Question: I am a windows developer switching over to OSX. I am very confused though. I am learning node.js and the documentation tells me to add a reference to nodemon at the path...
However when I am at the terminal and I type I get the following output...

And that doesn't have a /usr/ folder ... And what is even more confusing is that if I do...
Then I can see all my hidden folder with a folder in called .npm which seems to have all my modules. In windows this is easy it just installs all npm modules into %AppData%/npm or something but I just don't get it on OSX can somebody enlighten me please?
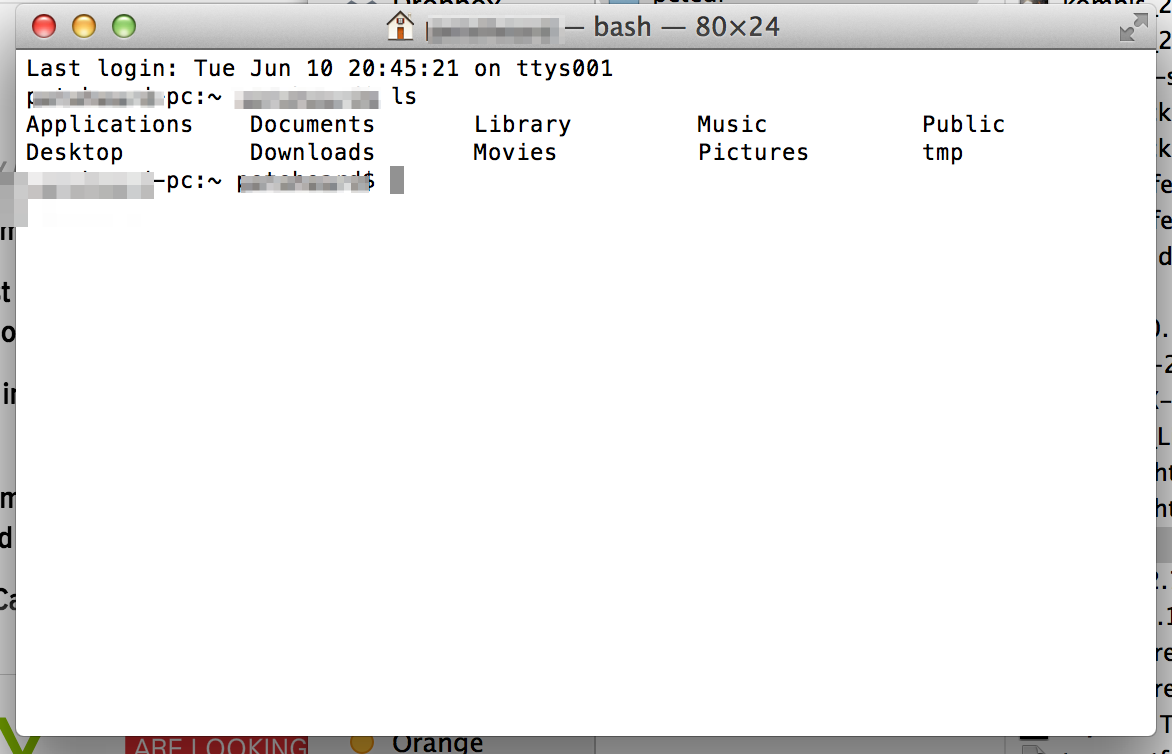
Answer: 'ls' lists the directories and files in your .
You can find your current working directory with 'pwd' (short for 'print working directory')
You can change your current working directory with the 'cd' (change directory) command. In your case, you could run
'''
cd /usr/local
ls
'''
and it would show you the 'bin' directory. Alternatively, you could directly run
'''
ls /usr/local
'''
As a special extra note, the Terminal Prompt itself actually displays the current working directory (by default). In your case, it shows '~', which is shorthand for the user profile directory, which the Terminal opens to automatically. It is generally '/Users/<username>'.